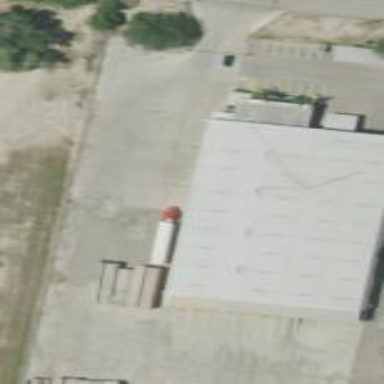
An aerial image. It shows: Warehouse.